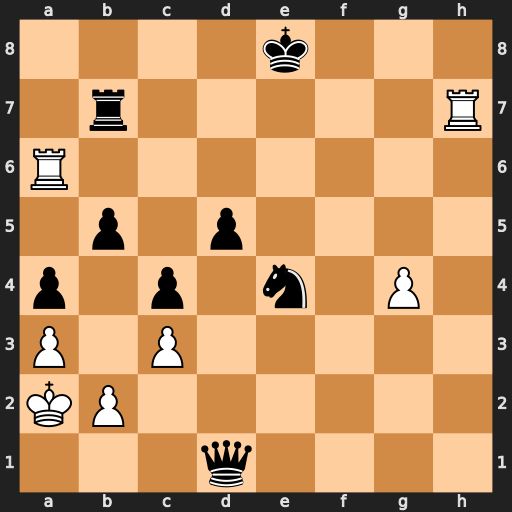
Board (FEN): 4k3/1r5R/R7/1p1p4/p1p1n1P1/P1P5/KP6/3q4
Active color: w
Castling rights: -
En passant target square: -
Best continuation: Ra8+ Rb8 Rxb8#